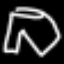
Label: pants